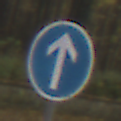
Verkehrszeichen: VorgeschriebeneFahrtrichtungGeradeaus
Umgebung: Outdoor, Nature
Tageszeit: MorningAfternoon
Wetter: Overcast
Licht: Natural
Jahreszeit: Autumn
Kontrast: LowContrast